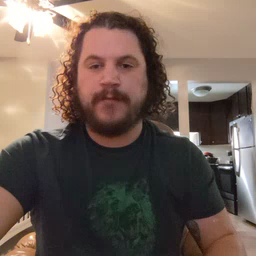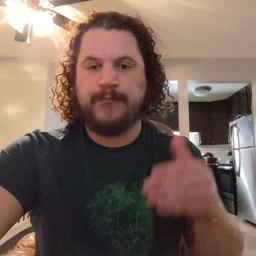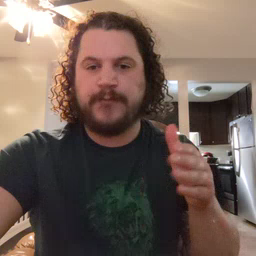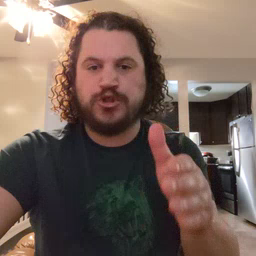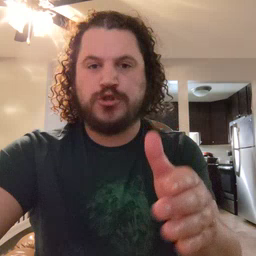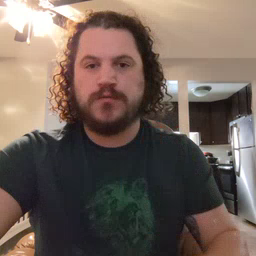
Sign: fish